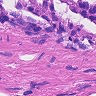
Metastatic tissue present: yes